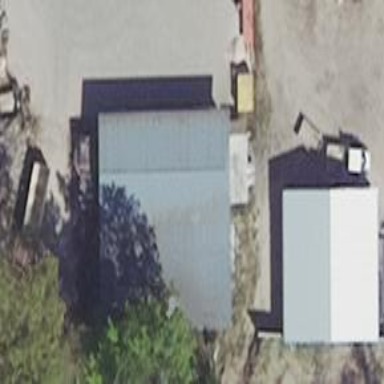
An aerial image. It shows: Building.